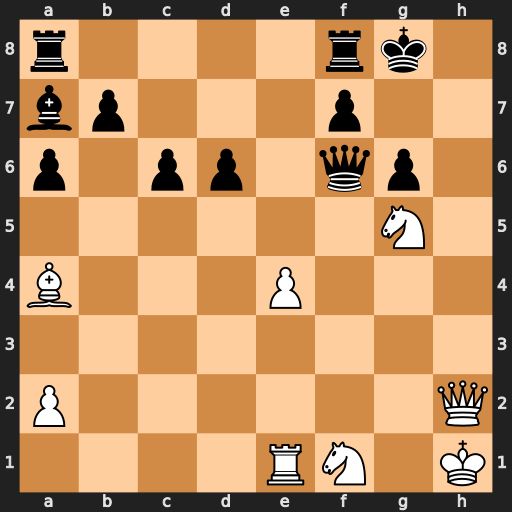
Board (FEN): r4rk1/bp3p2/p1pp1qp1/6N1/B3P3/8/P6Q/4RN1K
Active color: w
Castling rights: -
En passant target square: -
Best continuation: Qh7#